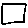
Label: square